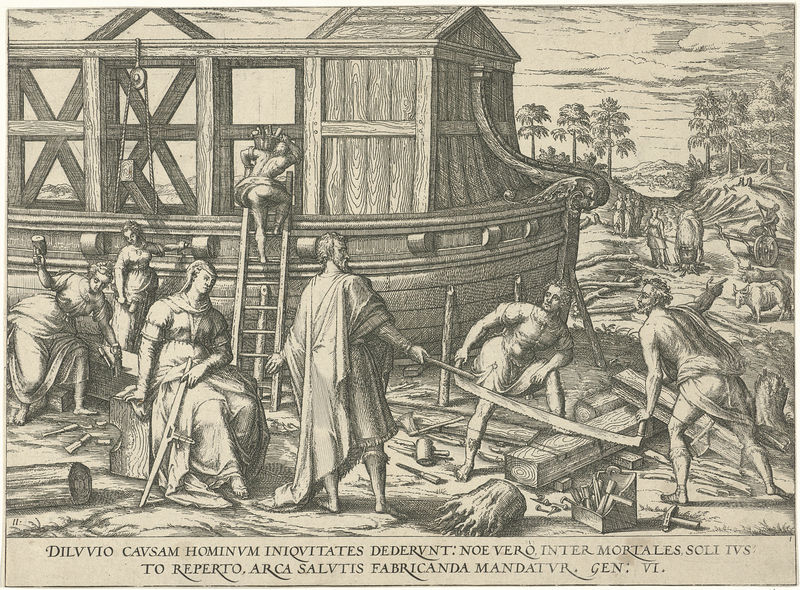
Titel: Noach bouwt de ark
Künstler: Symon Novelanus
Standort: Amsterdam
Institution: Rijksmuseum
Schlagwörter: himmel, mann, wolken, baumstämme, bäume, frauen, frau, holz, männer, tiere, boot, schiff, schrift, figuren, leiter, stämme, flaschenzug, druck, radierung, stich, medizin, handwerker, säge, werkzeug, palmen, ochse, bau, spruch, genesis, bauen, latein, arche, noah, schiffsbau, sintflut